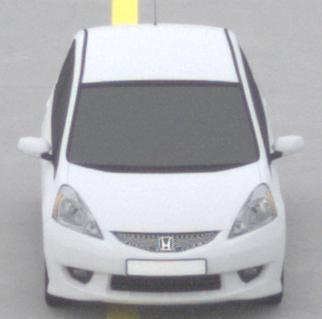
Make: Honda
Model: Jazz 1.2
Detailed model: Jazz (III) (11/08 - 04/11)
Model produced from: 2008/11
Model produced until: 2010/10
Doors: 5
Color: white
Road condition: dry road
Daytime: morning or afternoon
Contrast: low contrast